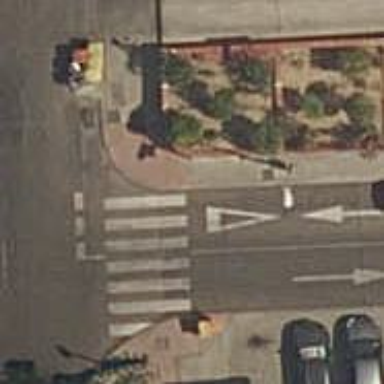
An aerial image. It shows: Uncontrolled crossing on the road.